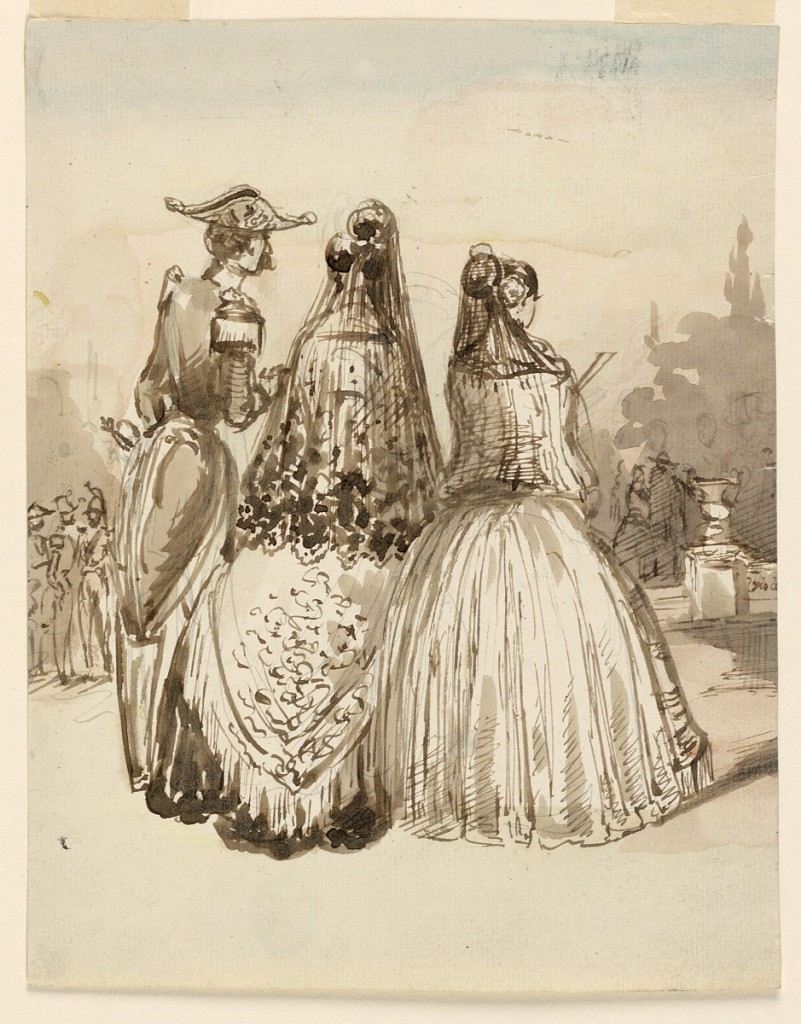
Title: A Street Scene in Madrid, from Series "Sketches in Madrid"
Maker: Constantin Guys, French, 1802 – 1892
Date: ca. 1856
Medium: Pen and brown ink, brush and blue, pink, brown wash on paper
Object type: Drawing
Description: Vertical rectangle. A male officer in dress uniform at left with a Spanish noblewoman and her lady-in-waiting. The noblewoman is wearing a black lace mantilla. All figures viewed from back. Additional groups of figures in the background, steps from a terrace lead to a garden.